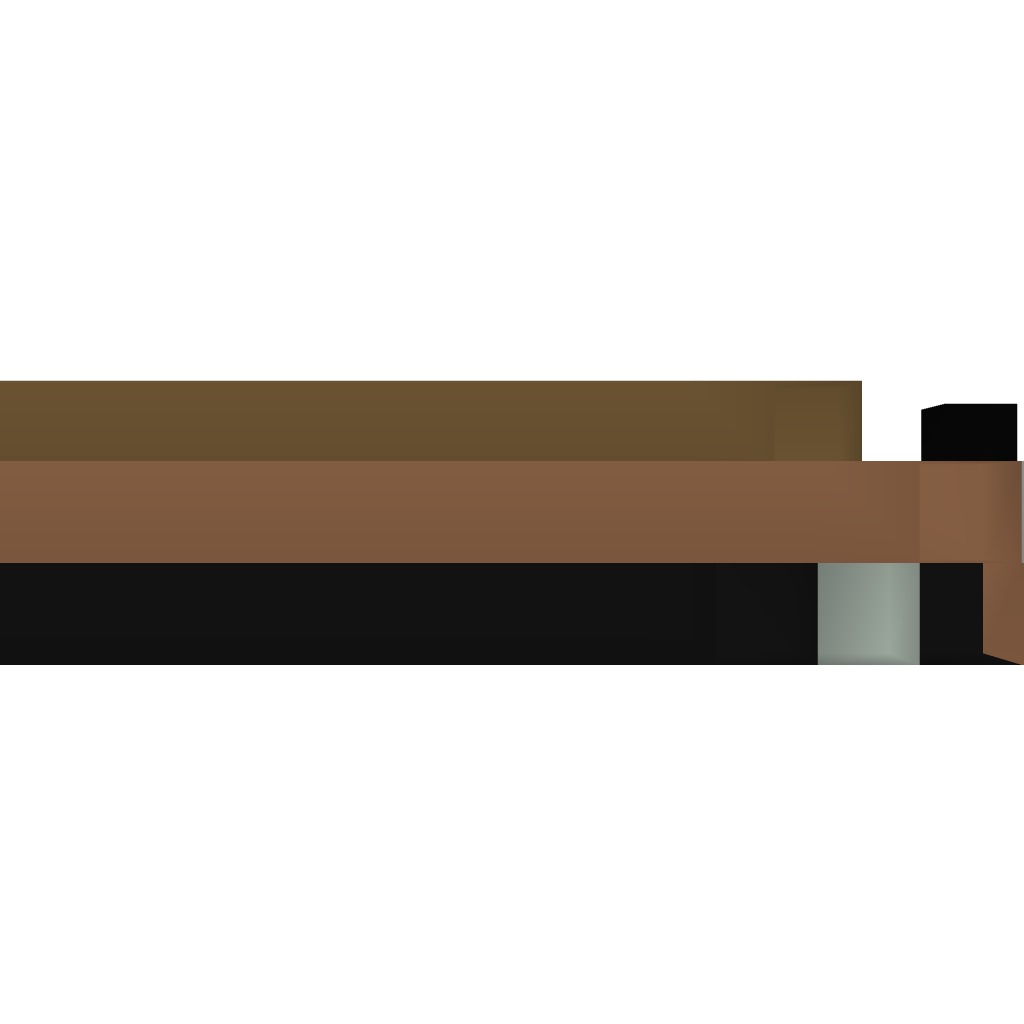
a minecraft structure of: Automatic Pumpkin/Melon Farm